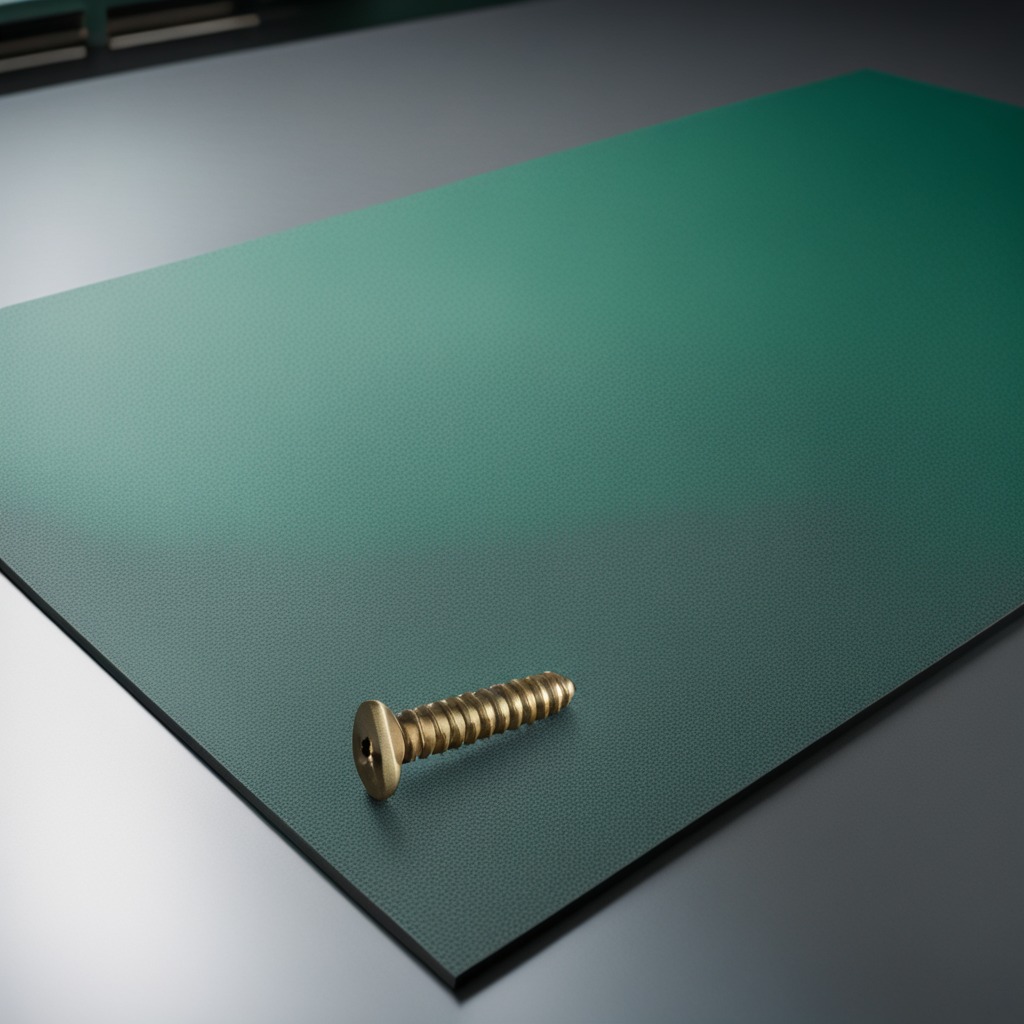
A metal screw is lying on a clean granite tabletop covered with a green rubber mat inside a workshop under bright overhead lighting crisp shadows high clarity worn but beneath the mat.